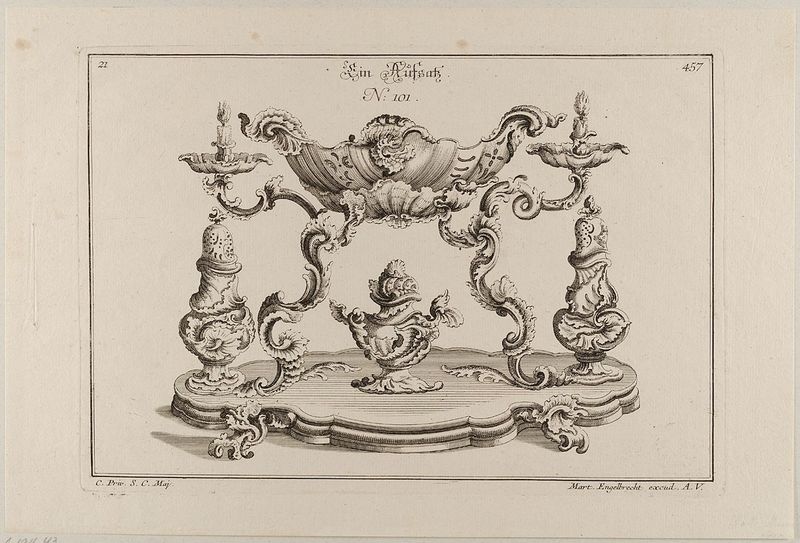
Titel: Ein Tischaufsatz
Künstler: Martin Engelbrecht
Standort: Hamburg
Institution: Museum für Kunst und Gewerbe Hamburg
Schlagwörter: lampen, muster, barock, schale, rokoko, vase, grafik, graphik, beleuchtung, floral, kerze, leuchter, fotografie, photographie, druckgraphik, druckgrafik, radierung, stich, kunstgewerbe, kerzenhalter, kunsthandwerk, aufsatz, rocaille, style, reproduktionen, barockzeit, barockzeitalter, industriedesign, druckerzeugnisse, muschelwerk, behälter, ornamentstich, vorlageblätter, senfkrug, engelbrecht